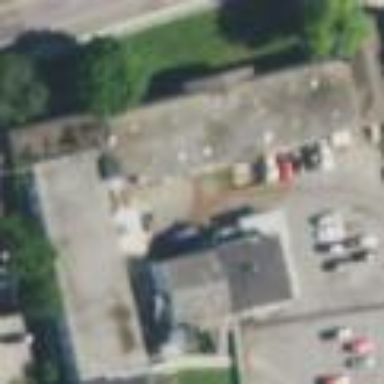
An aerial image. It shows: Nursing home building.